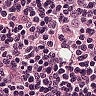
Metastatic tissue present: no